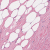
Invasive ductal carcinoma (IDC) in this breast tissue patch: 0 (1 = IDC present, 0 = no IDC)